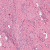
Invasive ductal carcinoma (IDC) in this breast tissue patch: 0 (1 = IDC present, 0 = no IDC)